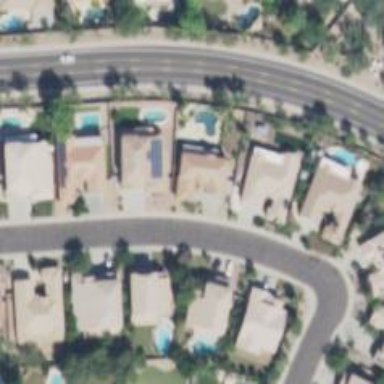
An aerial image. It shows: Asphalt road in residential area.